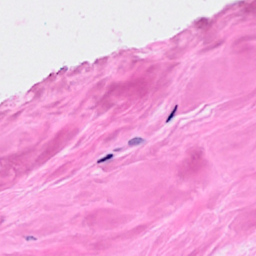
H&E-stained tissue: Breast